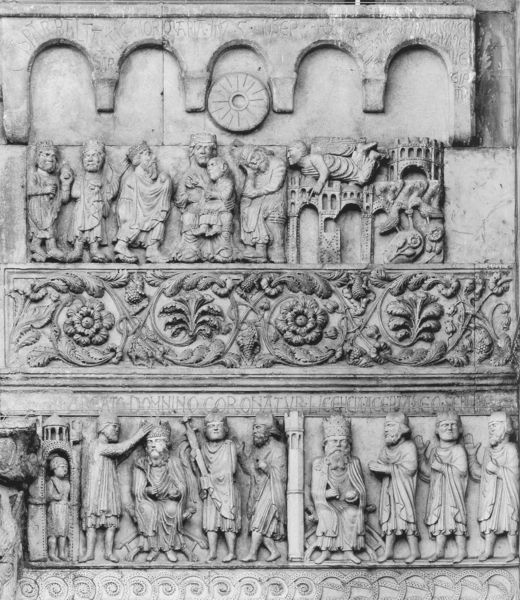
Titel: Fidenza, Dom
Standort: Fidenza, Dom S. Donnino (EU - I - Emilia-Romagna)
Schlagwörter: blätter, weiß, menschen, stadt, blumen, männer, schwarz, säule, blüte, blüten, haus, muster, ornament, stein, vögel, kind, pflanzen, krone, kreis, turm, engel, relief, schrift, mauer, rad, kaiser, könig, inschrift, ornamente, foto, bögen, burg, schwarzweiß, schwert, sandstein, jesus, krönung, könige, heilige, gruß, sohn, zepter, stifter